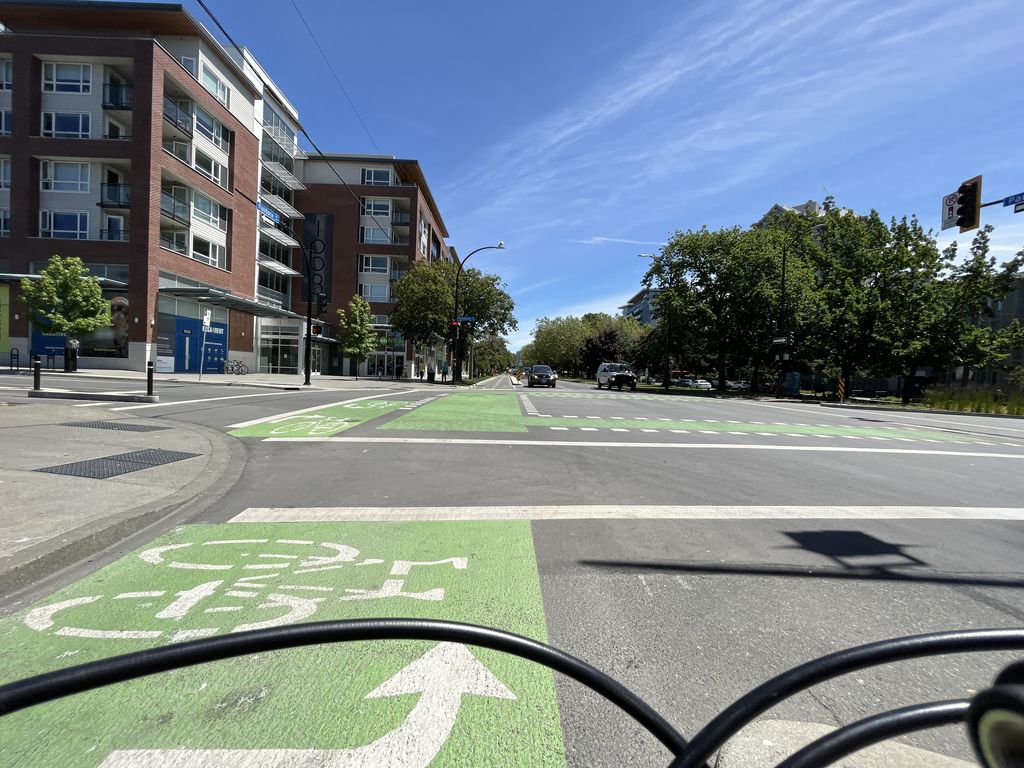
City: victoria